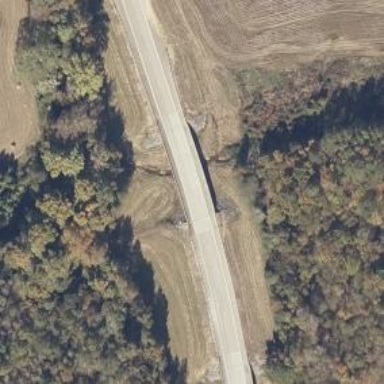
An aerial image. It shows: Asphalt road on secondary bridge.